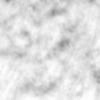
Label: no_change